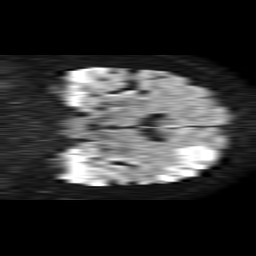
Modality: TRACE
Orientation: coronal
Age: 58
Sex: male
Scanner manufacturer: philips
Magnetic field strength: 1.5 T
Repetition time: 4.6 s
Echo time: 0.08941 s